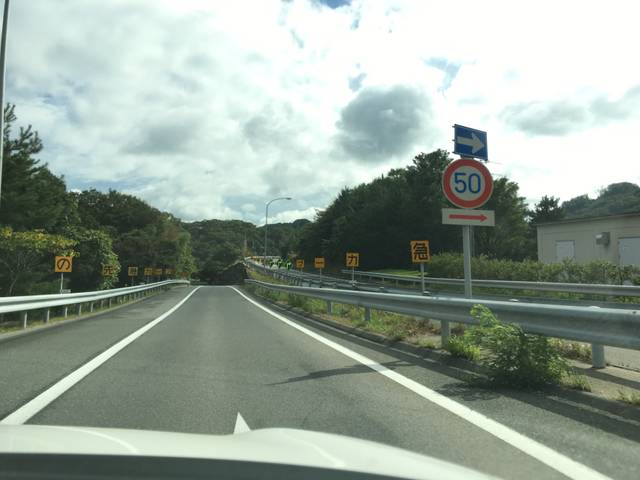
Region: Japan
Coordinates: 37.04, 140.815